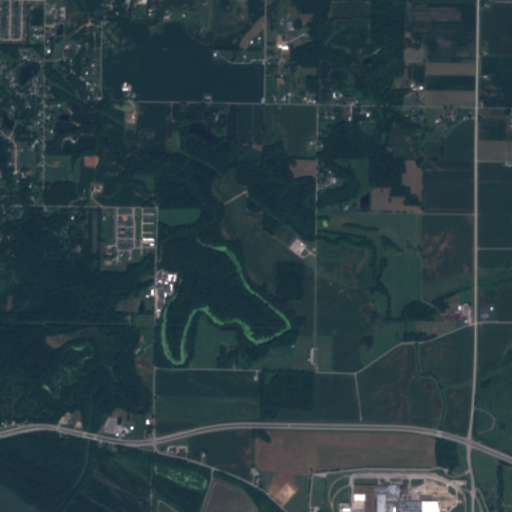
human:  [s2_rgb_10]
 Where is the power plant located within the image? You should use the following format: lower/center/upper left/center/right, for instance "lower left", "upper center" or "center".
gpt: The power plant is located in the lower left of the image.
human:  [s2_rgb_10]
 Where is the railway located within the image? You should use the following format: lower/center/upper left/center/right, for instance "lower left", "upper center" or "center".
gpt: The railway is located in the lower right of the image.
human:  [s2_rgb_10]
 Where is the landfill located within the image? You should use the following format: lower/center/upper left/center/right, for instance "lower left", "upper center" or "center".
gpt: There is no landfill in the image.